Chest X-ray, AP view. Patient: 60 years old, sex F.
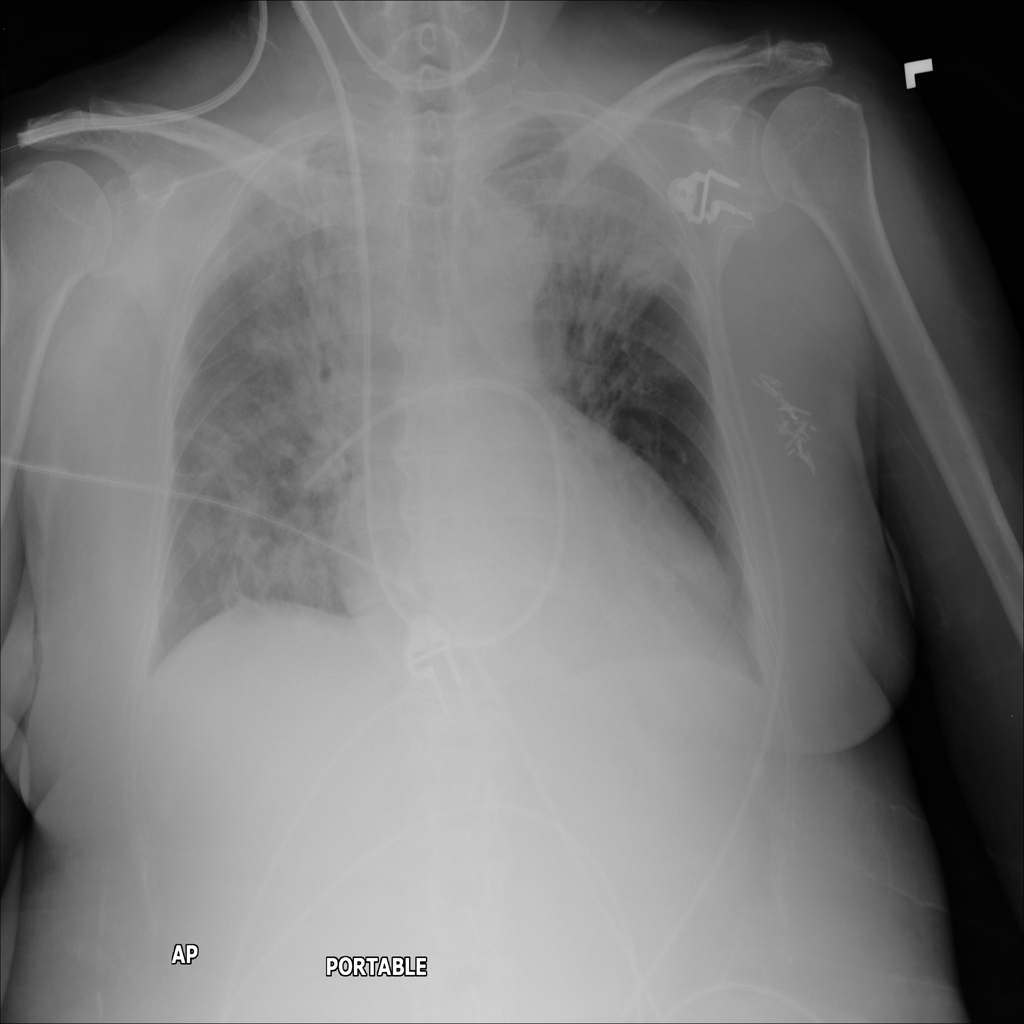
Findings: No Finding